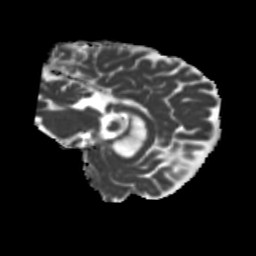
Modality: MD
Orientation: sagittal
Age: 58
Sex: female
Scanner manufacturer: siemens
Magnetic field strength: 3 T
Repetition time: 5.25 s
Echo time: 0.08 s